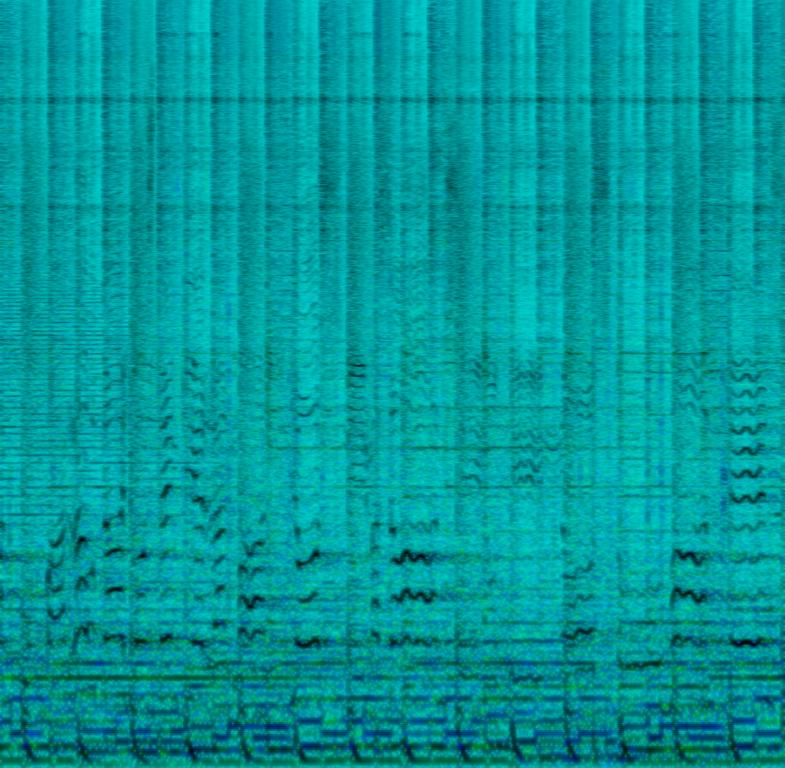
This is a Finnish pop piece. There is a male vocalist singing melodically in the Finnish language. In the background, a clean guitar and a groovy bass guitar can be heard playing the theme with the accompaniment of a keyboard. An 80s disco type beat is being played by the acoustic drums in the rhythmic background. There is a danceable aura to it. This piece could be used in the soundtrack of teenage dramas taking place in Finland. It could also be used in retro-themed disco party playlists.